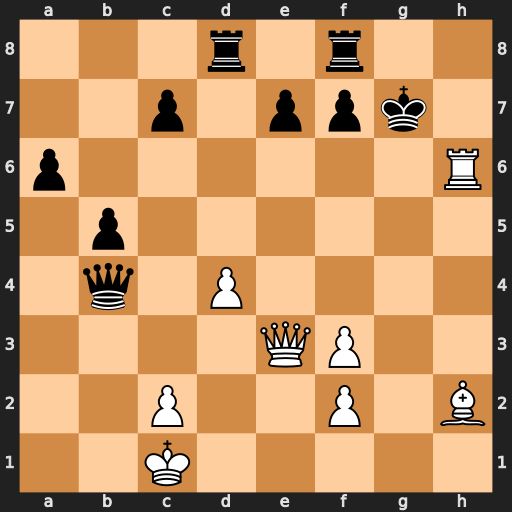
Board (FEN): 3r1r2/2p1ppk1/p6R/1p6/1q1P4/4QP2/2P2P1B/2K5
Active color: w
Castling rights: -
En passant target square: -
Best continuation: Qg5#